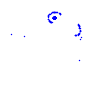
Particle: kaon